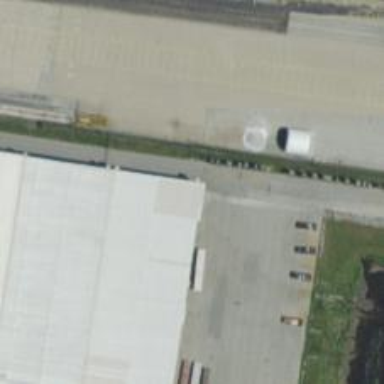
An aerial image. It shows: Railway yard.